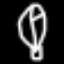
Label: leaf